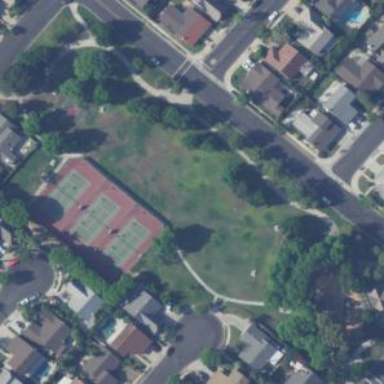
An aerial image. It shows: Park.